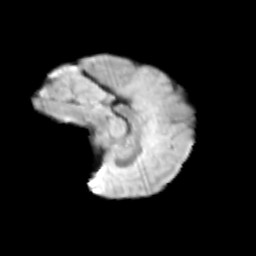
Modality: T2w
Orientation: sagittal
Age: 10
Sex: female
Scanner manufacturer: siemens
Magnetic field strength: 3 T
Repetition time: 3.8 s
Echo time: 0.07 s